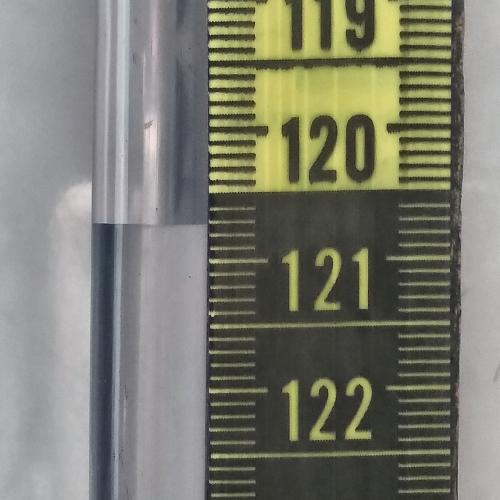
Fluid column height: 120.7 cm